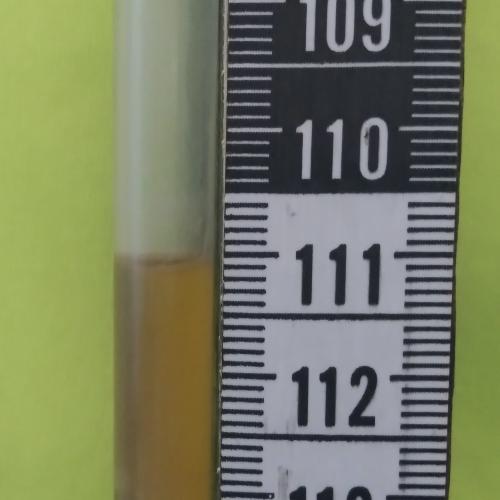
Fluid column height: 111.0 cm